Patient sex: F
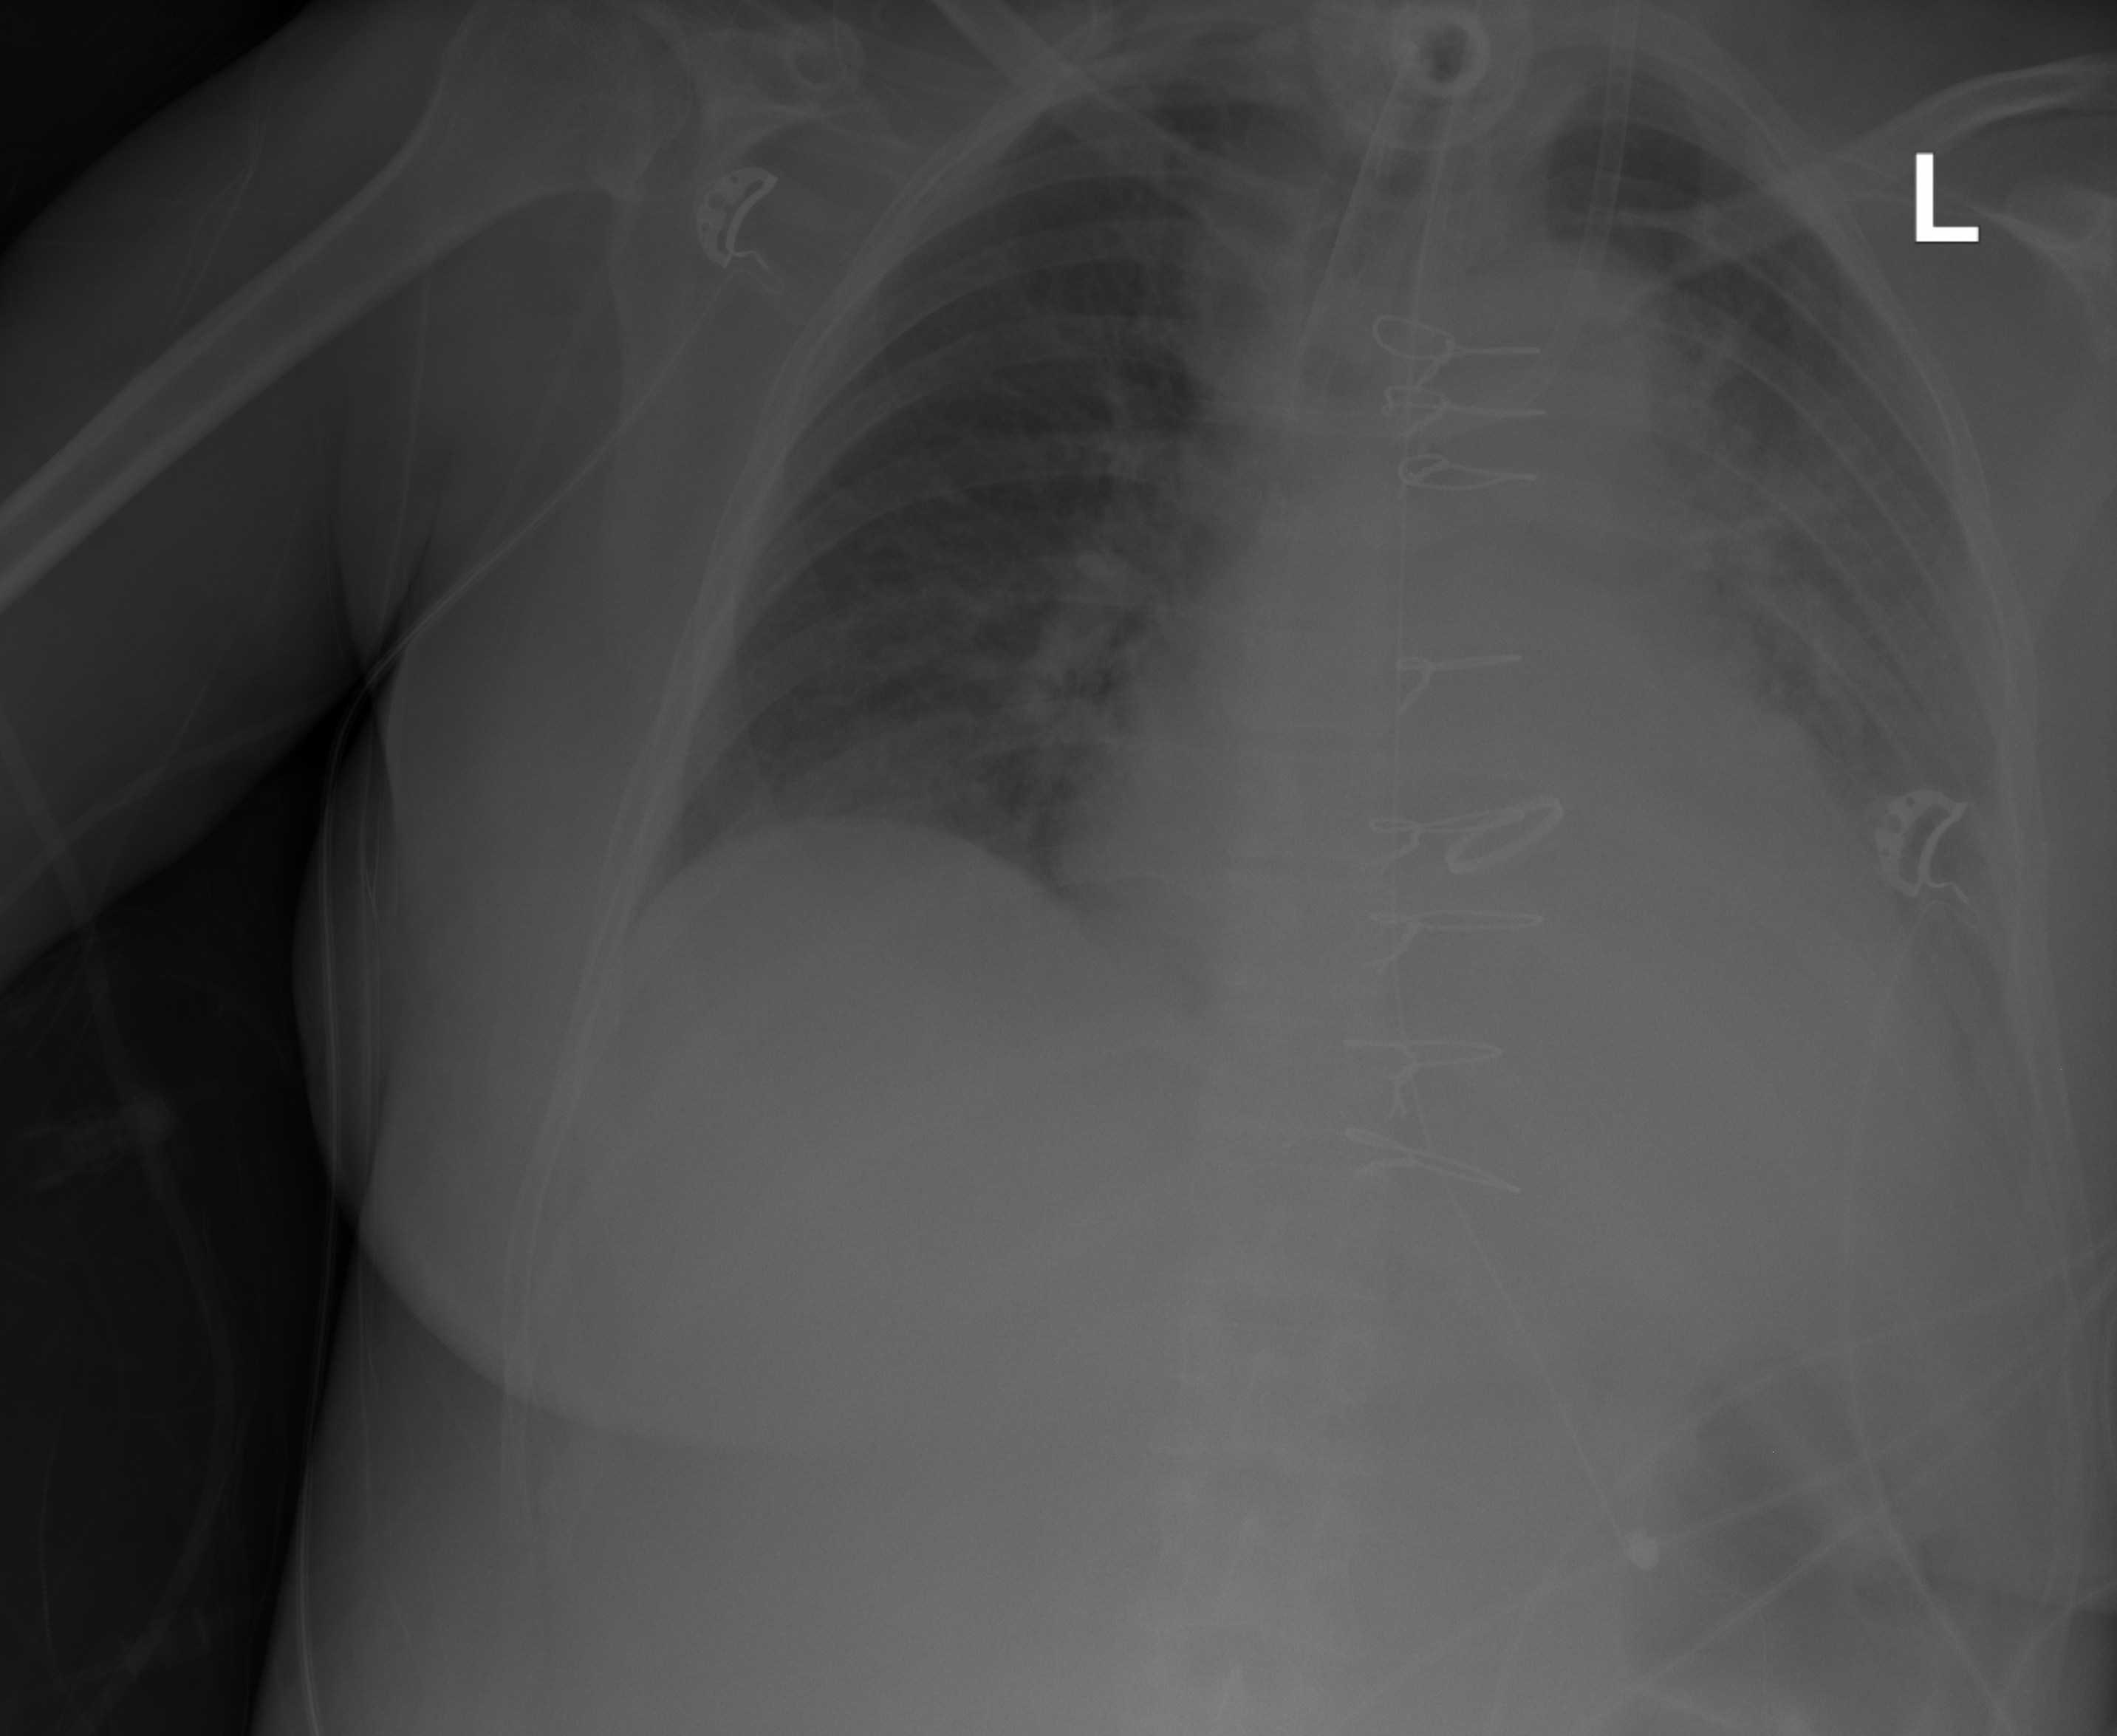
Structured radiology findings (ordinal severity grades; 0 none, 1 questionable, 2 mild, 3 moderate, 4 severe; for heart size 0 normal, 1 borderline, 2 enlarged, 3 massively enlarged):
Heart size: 2
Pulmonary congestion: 2
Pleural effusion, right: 0
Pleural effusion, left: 2
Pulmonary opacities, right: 0
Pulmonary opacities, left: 0
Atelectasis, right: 0
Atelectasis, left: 2